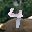
Label: 4